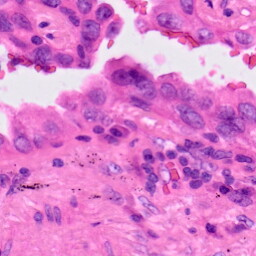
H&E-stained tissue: Lung